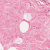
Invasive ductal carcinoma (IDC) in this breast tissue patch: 0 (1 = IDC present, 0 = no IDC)